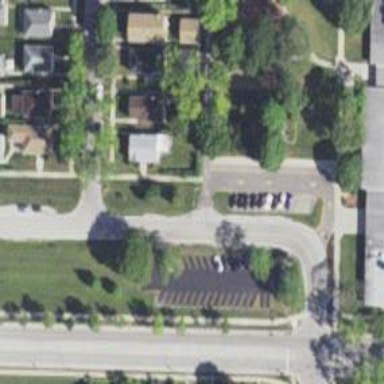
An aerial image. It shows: Alley classified as service road.